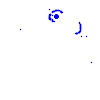
Particle: electron